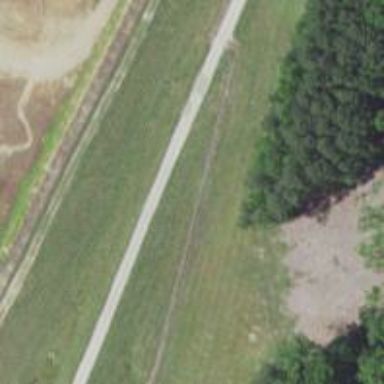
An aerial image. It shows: Service road.